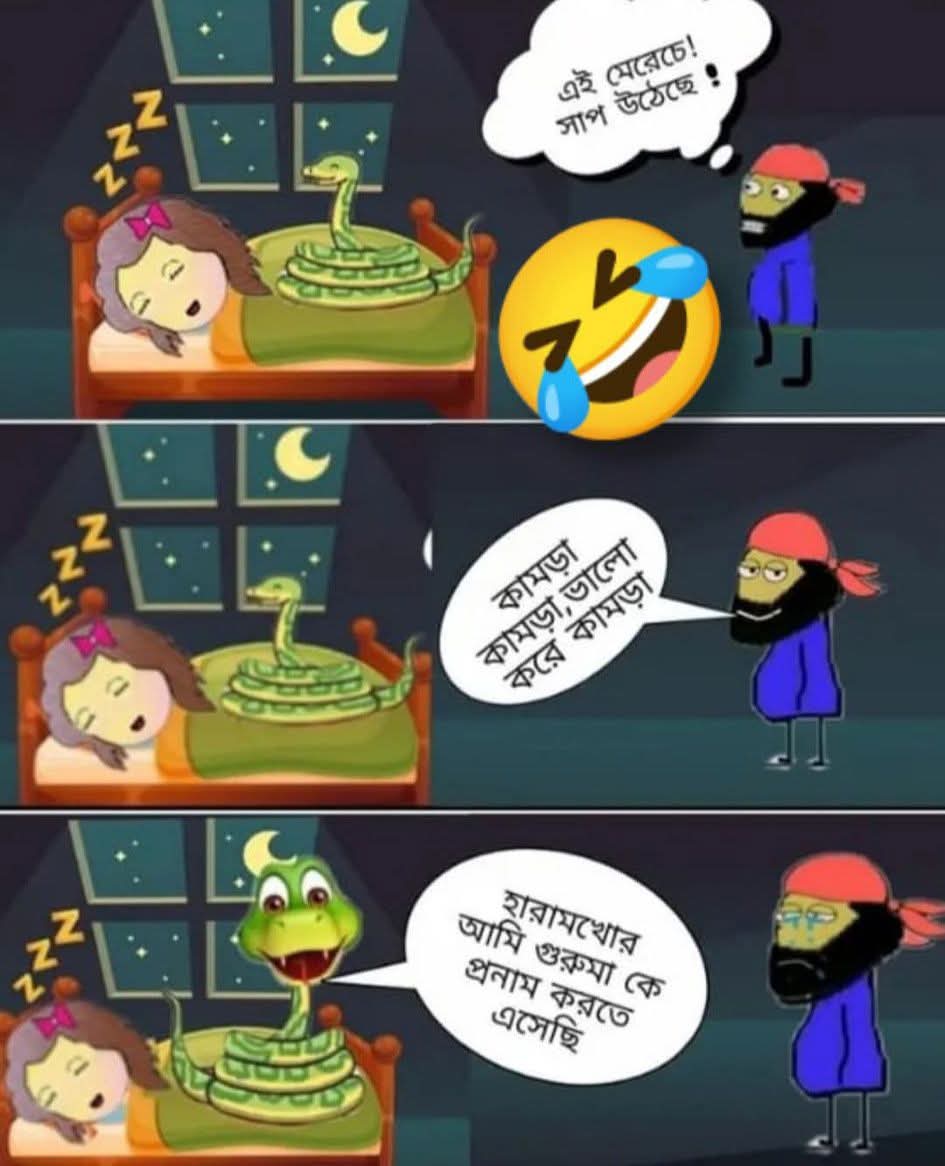
Text: এই মেরেচে! সাপ উঠেছে!
কামড়া কামড়া, ভালো করে কামড়া
হারামখোর আমি গুরুমা কে প্রনাম করতে এসেছি
Label: Non Hate